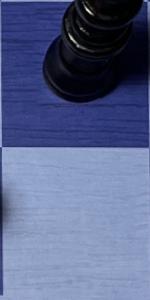
Label: Empty